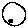
Label: moon